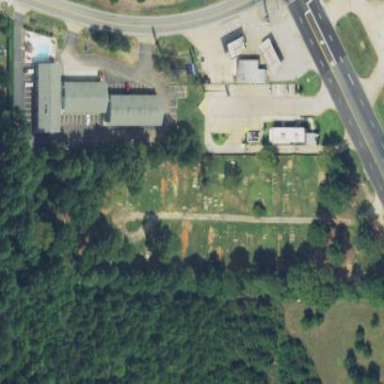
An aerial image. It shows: Cemetery.